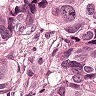
Metastatic tissue present: yes